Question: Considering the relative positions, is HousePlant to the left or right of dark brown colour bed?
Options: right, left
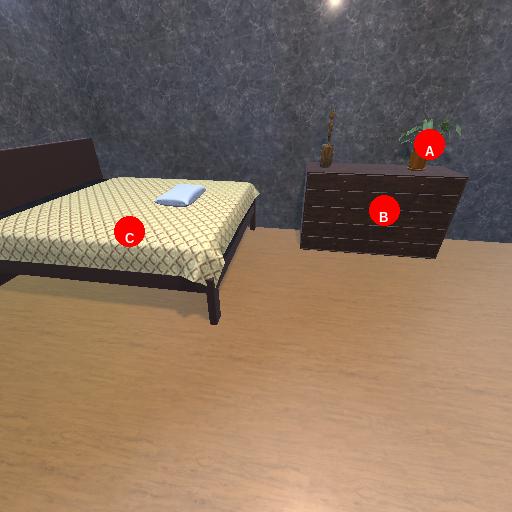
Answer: right